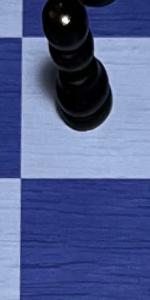
Label: Empty